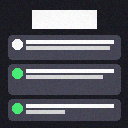
Screen state: on